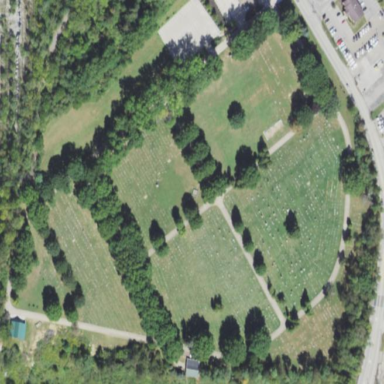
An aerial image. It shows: Cemetery.